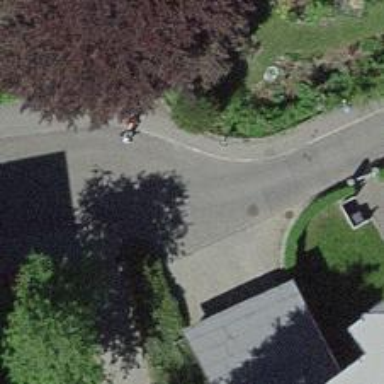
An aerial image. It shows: Residential road with asphalt surface and separate sidewalk.